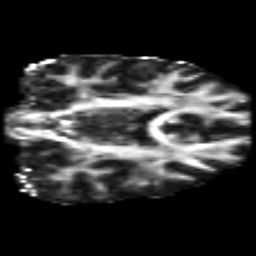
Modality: FA
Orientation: coronal
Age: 41
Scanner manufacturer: philips
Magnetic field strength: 3 T
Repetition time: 8.6 s
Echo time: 0.127 s